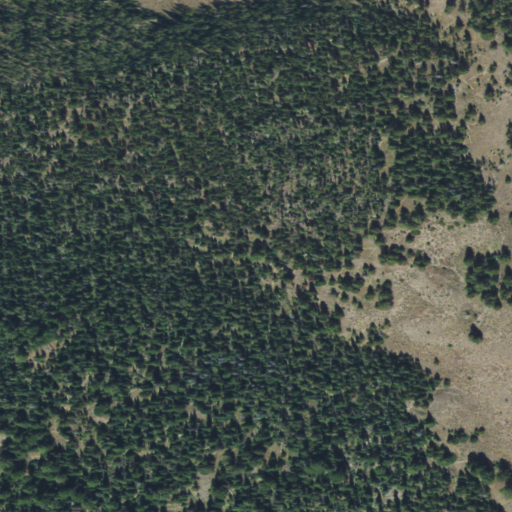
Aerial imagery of cape in Wyoming named Hermitage Point containing evergreen forest and shrub